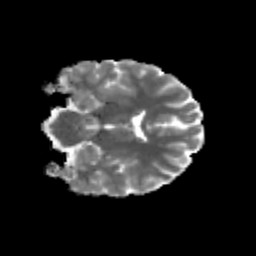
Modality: MD
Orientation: coronal
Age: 23
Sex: male
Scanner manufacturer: siemens
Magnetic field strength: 3 T
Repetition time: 3.5 s
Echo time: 0.125 s